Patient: sex M, age 60
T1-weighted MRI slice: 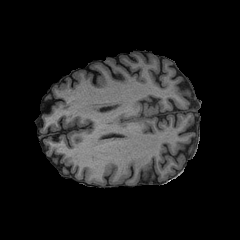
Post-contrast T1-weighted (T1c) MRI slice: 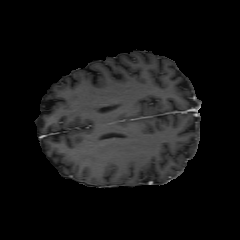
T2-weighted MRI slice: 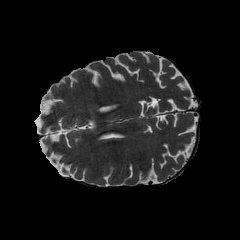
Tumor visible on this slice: no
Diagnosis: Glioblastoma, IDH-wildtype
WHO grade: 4